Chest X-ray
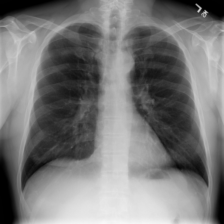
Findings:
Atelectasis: negative
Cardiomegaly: negative
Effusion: negative
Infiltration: negative
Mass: negative
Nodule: negative
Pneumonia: negative
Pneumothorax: negative
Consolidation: negative
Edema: negative
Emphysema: negative
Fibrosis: negative
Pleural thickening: negative
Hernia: negative